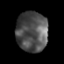
Tissue: prostate
Cell type: T cells
Senescence score: 0.3509
Nuclear area (px): 1237
Mean DAPI intensity: 80.863